Question: I have few images, which come dynamically from database.
When a user hovers over a image, the name should display below the image.
How can I do this with CSS, or jquery?
Check the image below, this is how it should be.

My code is
'''
<div class="blue_strip_icon" style="padding-right: 15px;">
<a href="<%= pag.page.id %>" class="icon_link">
<img src="<%= @icon %>" title="<%= pag.page.page_title %>" />
</a>
</div>
'''
CSS is
'''
.blue_strip_icon{
float: right;
height: 50px;
padding-top: 10px;
}
'''
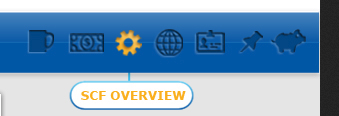
Answer: '''
<div class="blue_strip_icon" style="padding-right: 15px;">
<a href="<%= pag.page.id %>" class="icon_link">
<img src="<%= @icon %>" title="<%= pag.page.page_title %>"/>
</a>
<div class="title"><%= pag.page.page_title %></div>
</div>
.blue_strip_icon{
float: right;
height: 50px;
width:70px;
padding-top: 10px;
}
.title{
width:70px;
border-radius:20px;
background:white;
color:blue;
border:3px blue solid;
display:none;
}
$('.icon_link').hover(function(){
$(this).next().slideDown(200);
},function(){
$(this).next().slideUp(200);
});
'''
<URL>